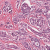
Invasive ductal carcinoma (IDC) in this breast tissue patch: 1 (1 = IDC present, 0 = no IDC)